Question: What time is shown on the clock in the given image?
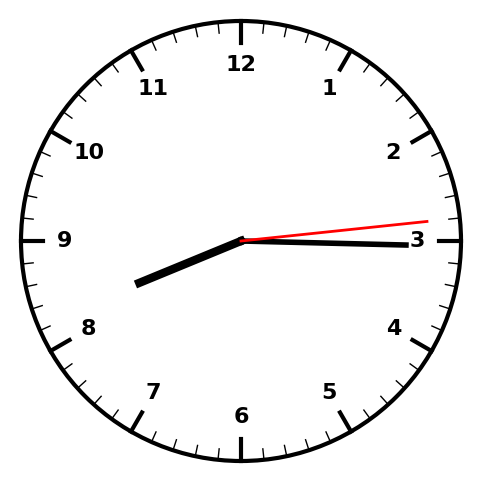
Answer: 08:15:14